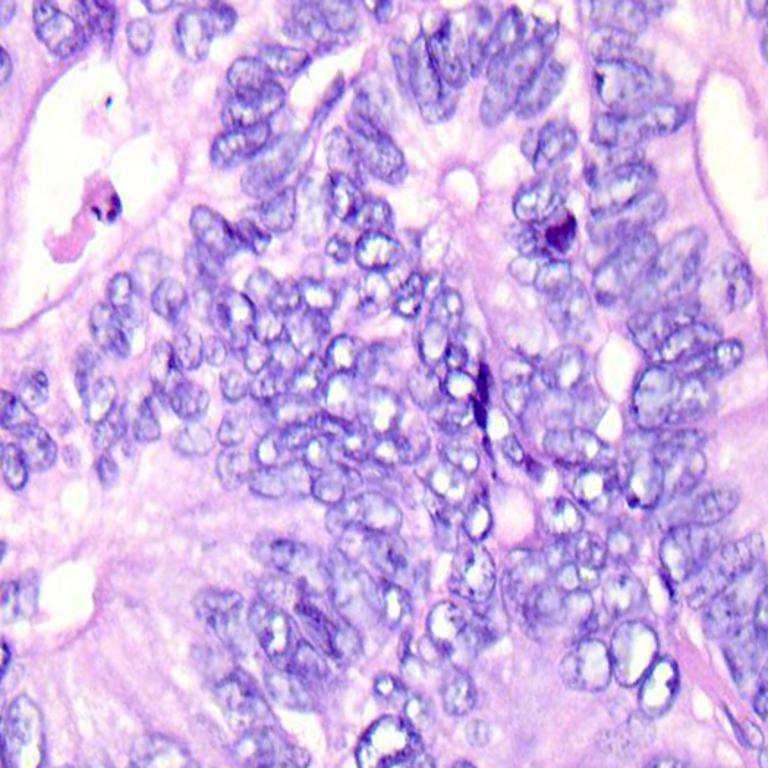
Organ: colon
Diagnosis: adenocarcinomas